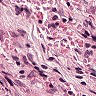
Metastatic tissue present: no